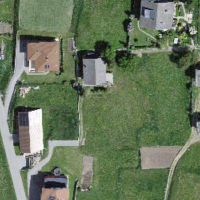
EUNIS habitat code: 55
Species observed at this site:
Tanacetum vulgare
Cirsium arvense